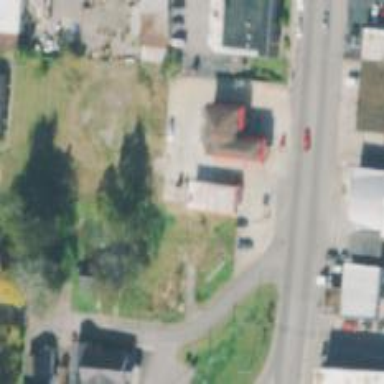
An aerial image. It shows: Convenience shop.